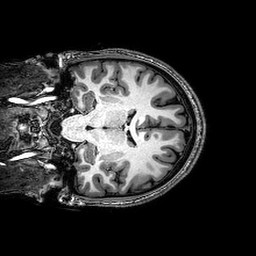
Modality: T1w
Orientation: coronal
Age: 22
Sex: male
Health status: healthy
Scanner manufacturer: philips
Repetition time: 0.008162 s
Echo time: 0.00376 s